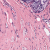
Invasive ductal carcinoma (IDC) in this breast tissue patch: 0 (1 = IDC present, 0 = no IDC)